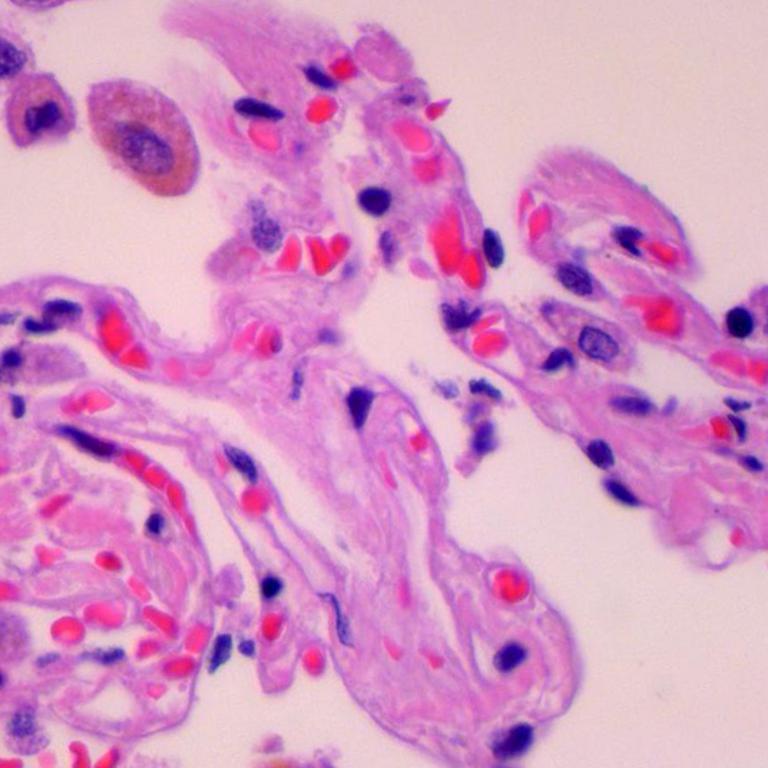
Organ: lung
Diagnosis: benign